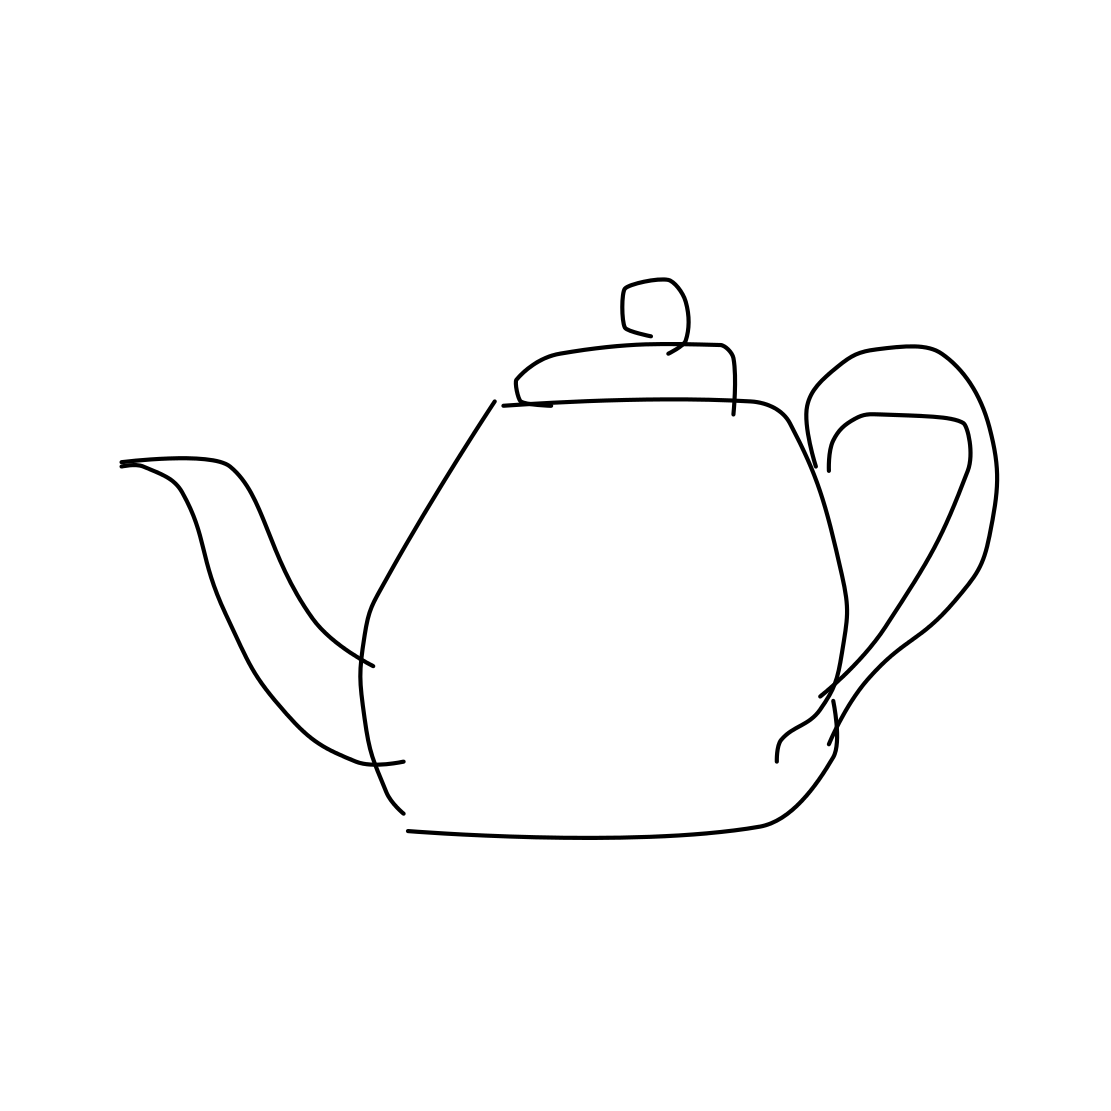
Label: teapot